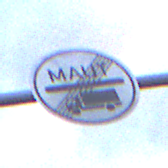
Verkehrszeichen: EndeMautpflicht
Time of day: SunriseSunset
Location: Outdoor (Nature)
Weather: PartlyCloudy
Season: NotSpecified
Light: Natural